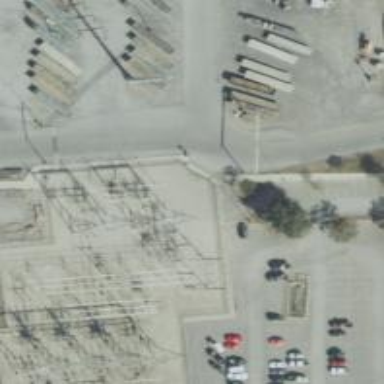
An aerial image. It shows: Switch used for power control.